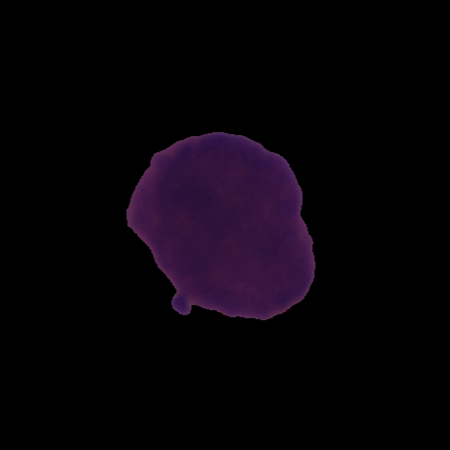
Label: cancer